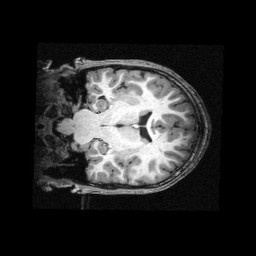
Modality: T1w
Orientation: coronal
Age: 14
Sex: male
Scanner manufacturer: siemens
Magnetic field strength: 3 T
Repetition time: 2.3 s
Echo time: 0.00336 s